Question: I'm new to IOS development and I can't figure out how to fix this problem. I have a few TextFields and labels added, but two of them appear one top of the other just like in the picture when I run the app: the Gender TextField and the Type TextField.
What can I do to align them correctly on runtime ?
Thanks.

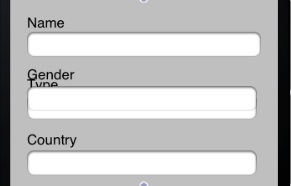
Answer: Aligning issues mostly caused by (on Interface Builder);
a) Autosizing (Auto Layout since iOS 6) is messing with your aligned objects, when you design your app for regular size and use iphone 5 size, or vice versa.
b) When you use tabbar or navigation bar and do not select relevant 'Status Bar' / 'Top Bar' / 'Bottom Bar' from Attributes Inspector > Simulated Metrics, which also messes aligned objects.